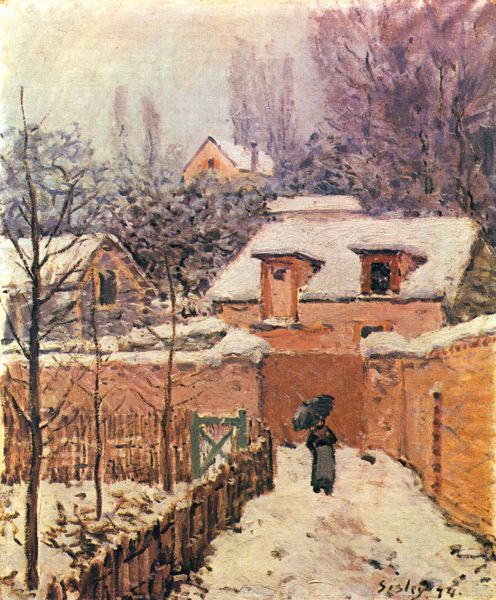
Titel: Garten in Louveciennes im Schnee
Künstler: Alfred Sisley
Standort: Washington (District of Columbia)
Institution: Phillips Memorial Gallery
Schlagwörter: baum, berg, blau, blätter, dunkel, gemälde, himmel, laub, mann, weiß, wolken, baumstämme, bäume, gelb, grün, impressionismus, landschaft, ocker, stadt, äste, braun, fenster, frankreich, frau, grau, hell, kleid, licht, nacht, orange, schwarz, straße, tür, türkis, ölbild, anlage, dach, gebäude, haus, regenschirm, rot, schirm, schnee, weg, wolke, zaun, beige, rock, wand, architektur, mensch, stein, bild, signatur, öl, einsamkeit, häuser, kalt, zweige, busch, büsche, einsam, figur, mantel, rosa, wald, kamin, schornstein, garten, schürze, rückenansicht, gasse, berge, dorf, dächer, giebel, mauer, dunst, lila, nebel, sunst, tag, violett, kahl, gartenzaun, lattenzaun, winter, holzzaun, luft, stämme, duktus, impressionistisch, kühle, tor, wände, gang, spaziergang, kälte, schneelandschaft, dachfenster, gauben, hinten, malen, jahr, mauern, sisley, gaube, winterlandschaft, frost, jahreszeit, stumpf, türchen, gartenanlage, häsuer, gartentor, törchen, baumschule, kal, spaziergängerin, grmälde, kleif, zen, winterlanfschaft, sisley94, londe, impreessionismus